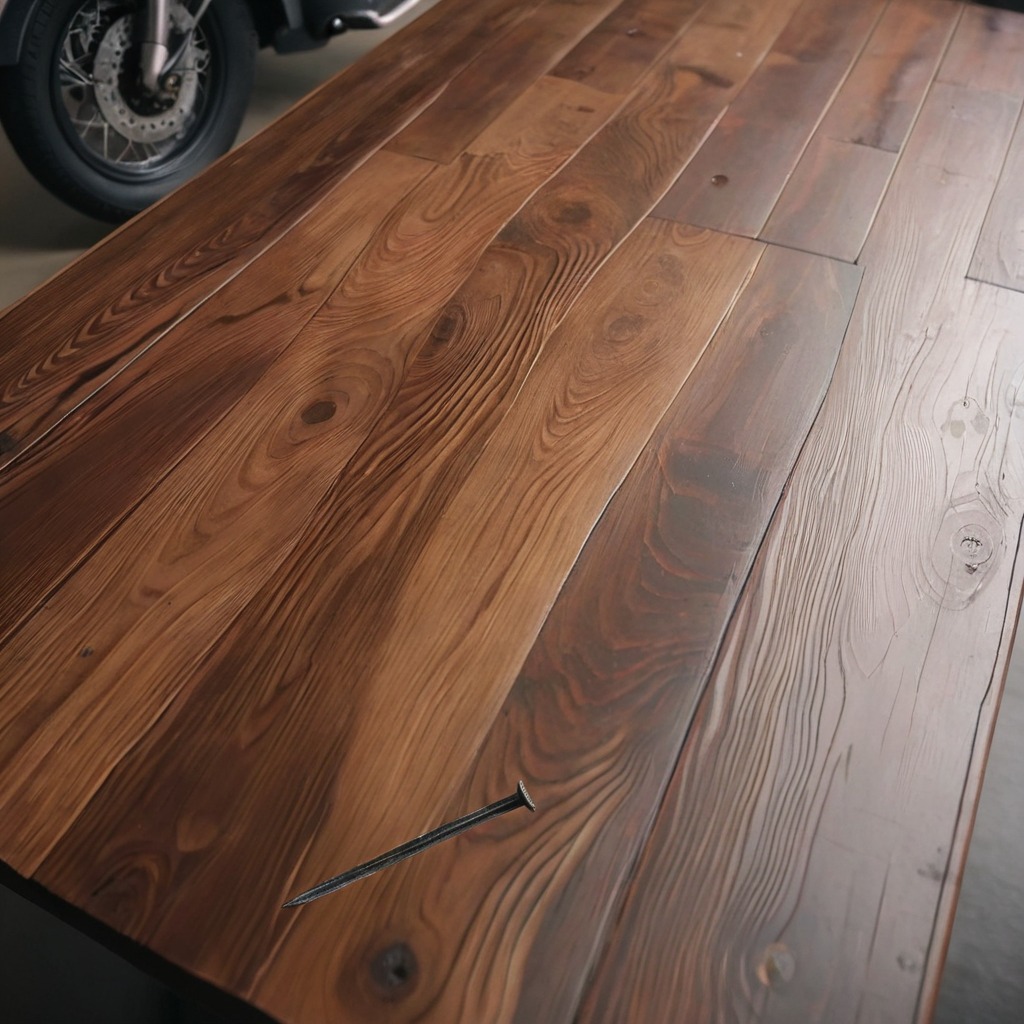
A nail is lying on the wooden table.